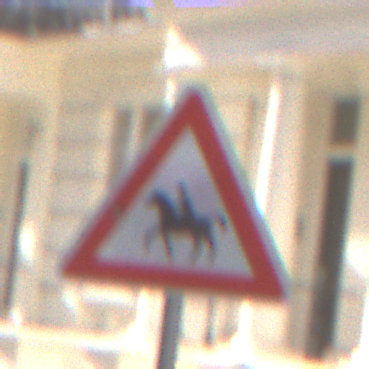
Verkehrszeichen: ReiterRechts
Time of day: MorningAfternoon
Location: Outdoor (Urban)
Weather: PartlyCloudy
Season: NotSpecified
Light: Natural